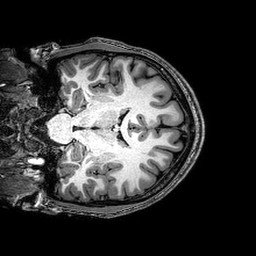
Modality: T1w
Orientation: coronal
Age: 20
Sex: male
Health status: healthy
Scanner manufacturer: philips
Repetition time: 0.008296 s
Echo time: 0.00381 s